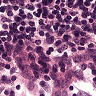
Metastatic tissue present: no